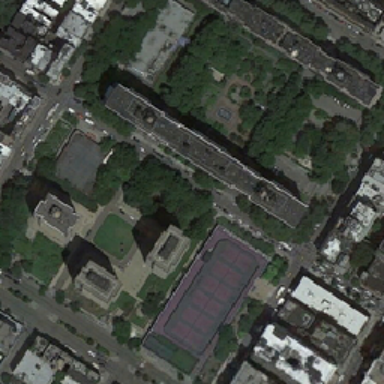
There are a lot of green trees and grass in the school .